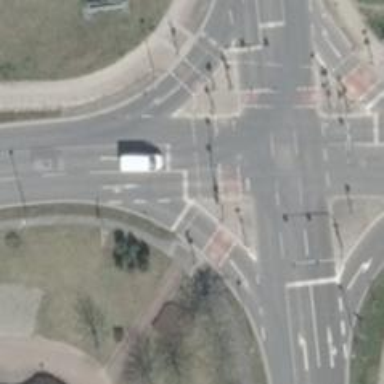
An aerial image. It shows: Road with traffic signals for signaling.